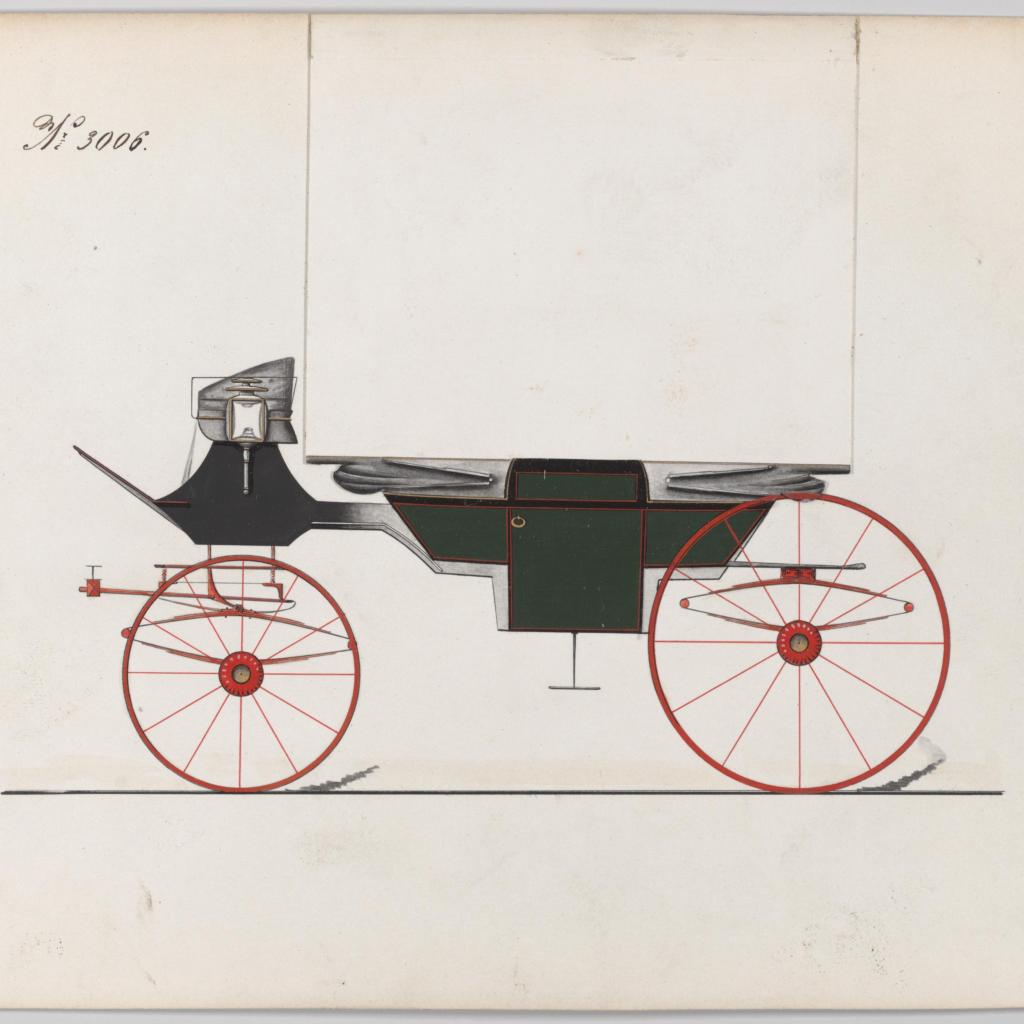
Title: Design for Landau, No. 3020
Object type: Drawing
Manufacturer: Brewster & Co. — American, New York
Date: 1874
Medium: Pen and black ink, watercolor and gouache with gum arabic and metallic ink
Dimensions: sheet: 6 7/8 x 9 7/8 in. (17.5 x 25.1 cm)
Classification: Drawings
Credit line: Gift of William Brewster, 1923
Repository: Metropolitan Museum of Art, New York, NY